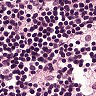
Metastatic tissue present: no